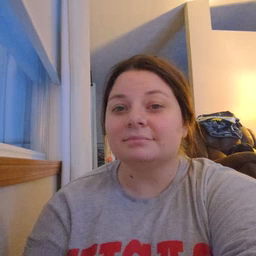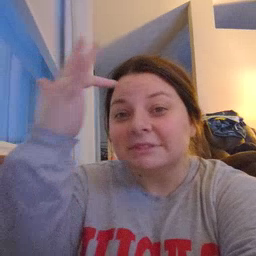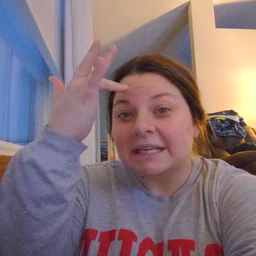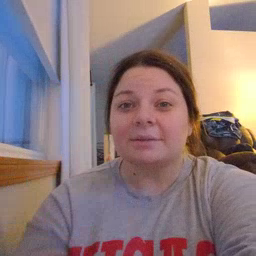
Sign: sick